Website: lowes
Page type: order-tracking
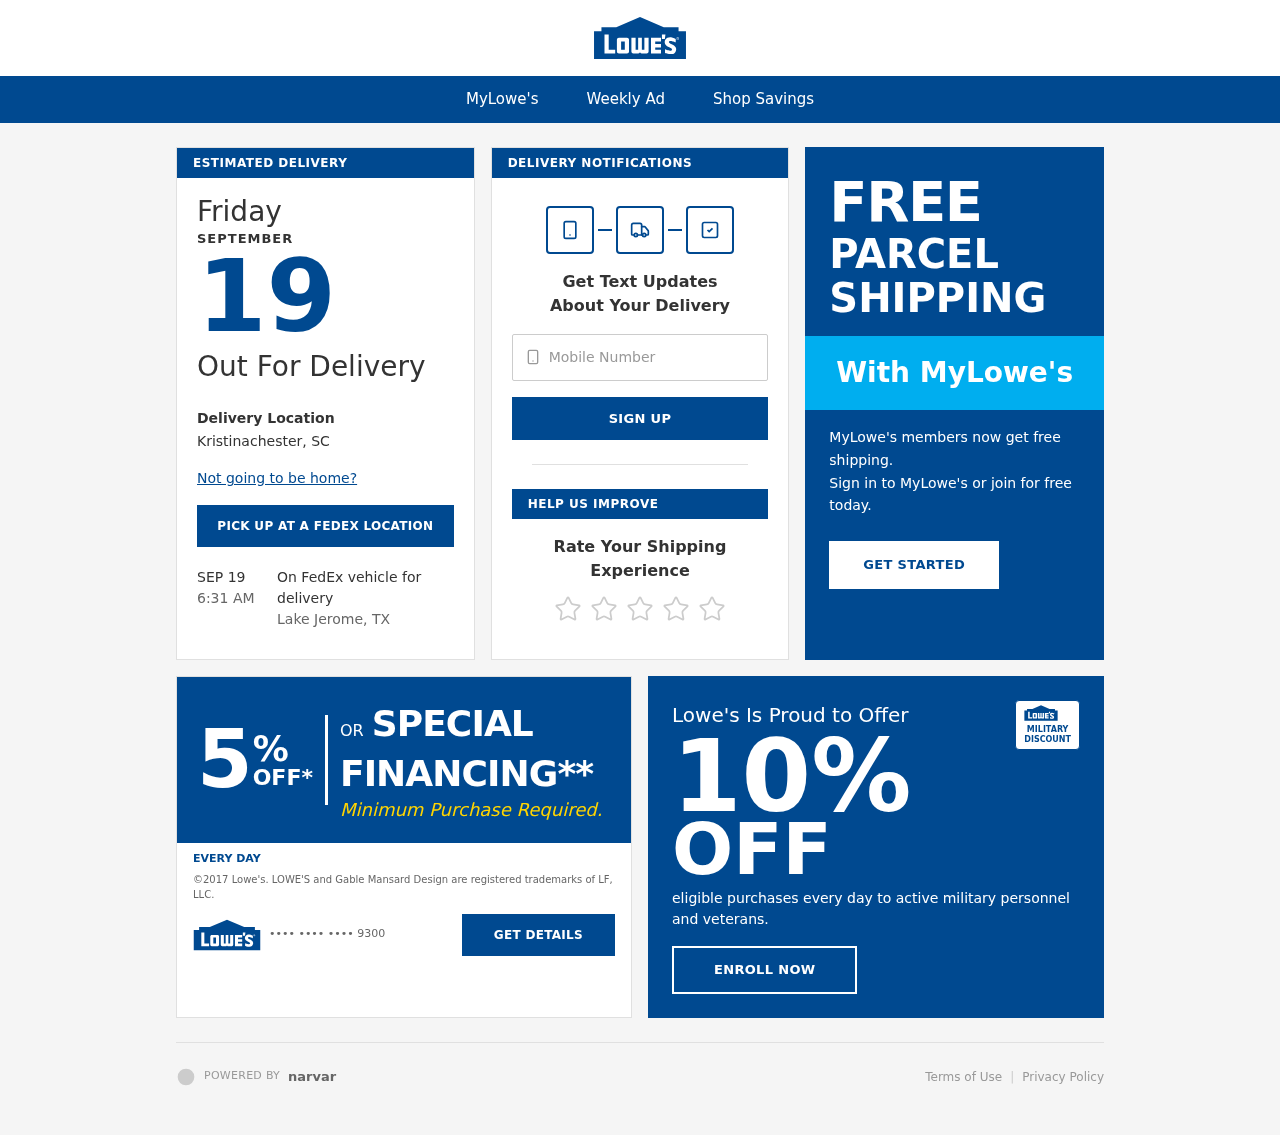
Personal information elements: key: PII_CARD_LAST4
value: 9300
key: PII_PHONE
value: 9319513660
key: PII_CITY_STATE
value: Kristinachester, SC
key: PII_CITY_STATE2
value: Lake Jerome, TX
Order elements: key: ORDER_DELIVERY_DATE
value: SEP 19
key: ORDER_DELIVERY_DATE
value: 6:31 AM
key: ORDER_DELIVERY_DATE
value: SEPTEMBER
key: ORDER_DELIVERY_DATE
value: Friday
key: ORDER_DELIVERY_DATE
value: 19